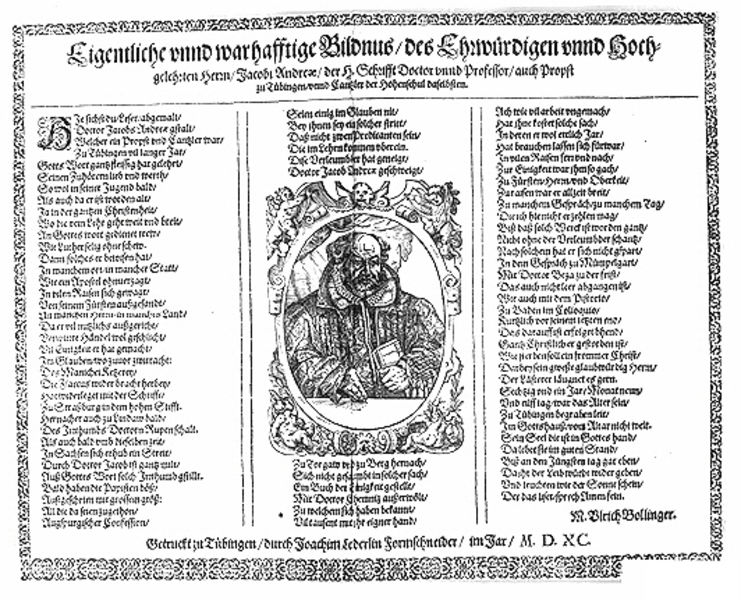
Titel: Bildnis des Jakob Andreae
Künstler: Jakob Lederlein
Institution: (Seriendruck)
Schlagwörter: hand, mann, schwarz, stirn, tisch, weiss, ornament, bart, bibel, geschichte, kragen, mensch, pelz, rahmen, bildnis, herr, hände, portrait, porträt, mantel, blatt, person, borte, bruststück, frontal, locken, renaissance, oval, engel, holzschnitt, schrift, papier, grafik, graphik, spalten, rand, dekoration, bordüre, kartusche, glatze, deutsch, hoch, buch, medaillon, druck, druckgraphik, radierung, stich, portait, seite, illustration, text, zeitung, überschrift, halbglatze, buchseite, jahr, pfarrer, brief, pastor, priester, gelehrter, löwe, medaille, schriftstück, emblem, putten, kupferstich, fraktur, typografie, texte, flugblatt, altdeutsch, sütterlin, doktor, römisch, reformation, initial, majuskel, theologe, druckstock, rollwerk, tübingen, jacob, abschrift, ulrich, kopfstück, breif, bollinger, druchk, jacob gretser, jar, ulrichbollinger, wahrhaftig, buch#, altes buch, initale